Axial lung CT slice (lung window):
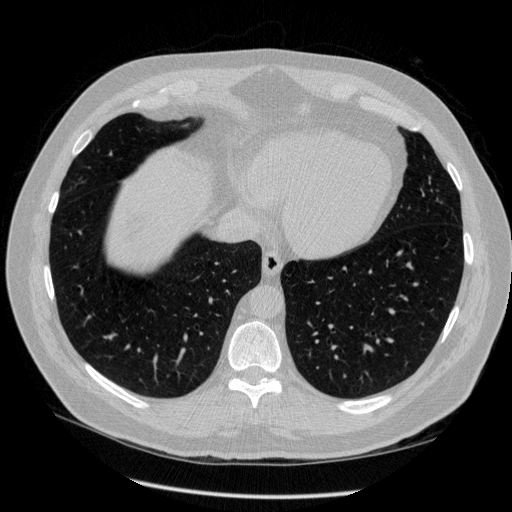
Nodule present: no